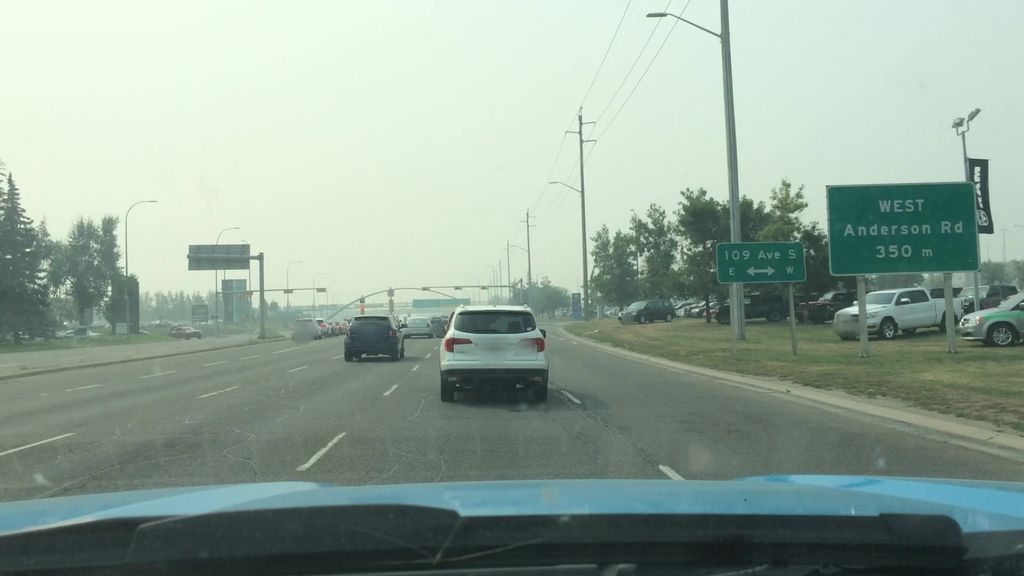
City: calgary